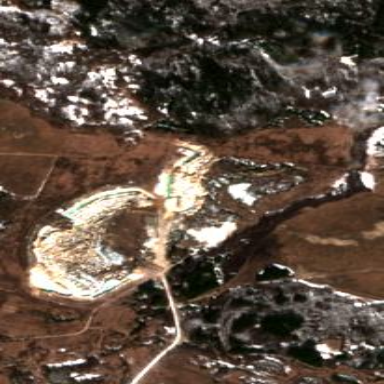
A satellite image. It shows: Quarry area.